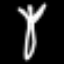
Label: fork